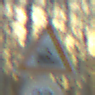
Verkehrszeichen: Bahnuebergang
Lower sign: Geschwindigkeit80
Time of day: SunriseSunset
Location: Outdoor (Nature)
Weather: Clear
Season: Winter
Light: Natural